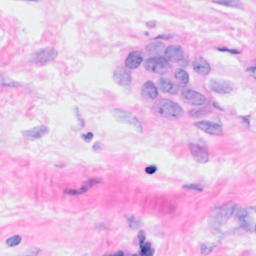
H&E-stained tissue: Breast